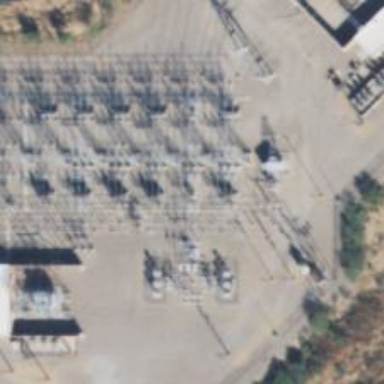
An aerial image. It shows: Switch for power supply.